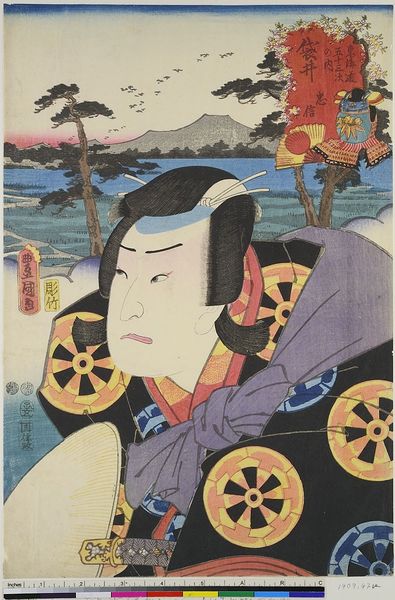
Titel: Fukuroi: Der Schauspieler Arashi Rikan III als Tadanobu, Blatt 28 aus der Serie: Die 53 Stationen des Tokaido
Künstler: Utagawa Kunisada
Standort: Hamburg
Institution: Museum für Kunst und Gewerbe Hamburg
Schlagwörter: baum, berg, see, vögel, theater, holzschnitt, japan, japanisch, bauer, druckgraphik, druckgrafik, rüstung, zeit, schauspieler, buam, farbholzschnitt, schauspielerin, tourismus, reisen, chinese, samurai, fake, kabuki, edo, reproduktionen, druckerzeugnisse, theateraufführung, ukiyo, chi8nese, blss blau kariert